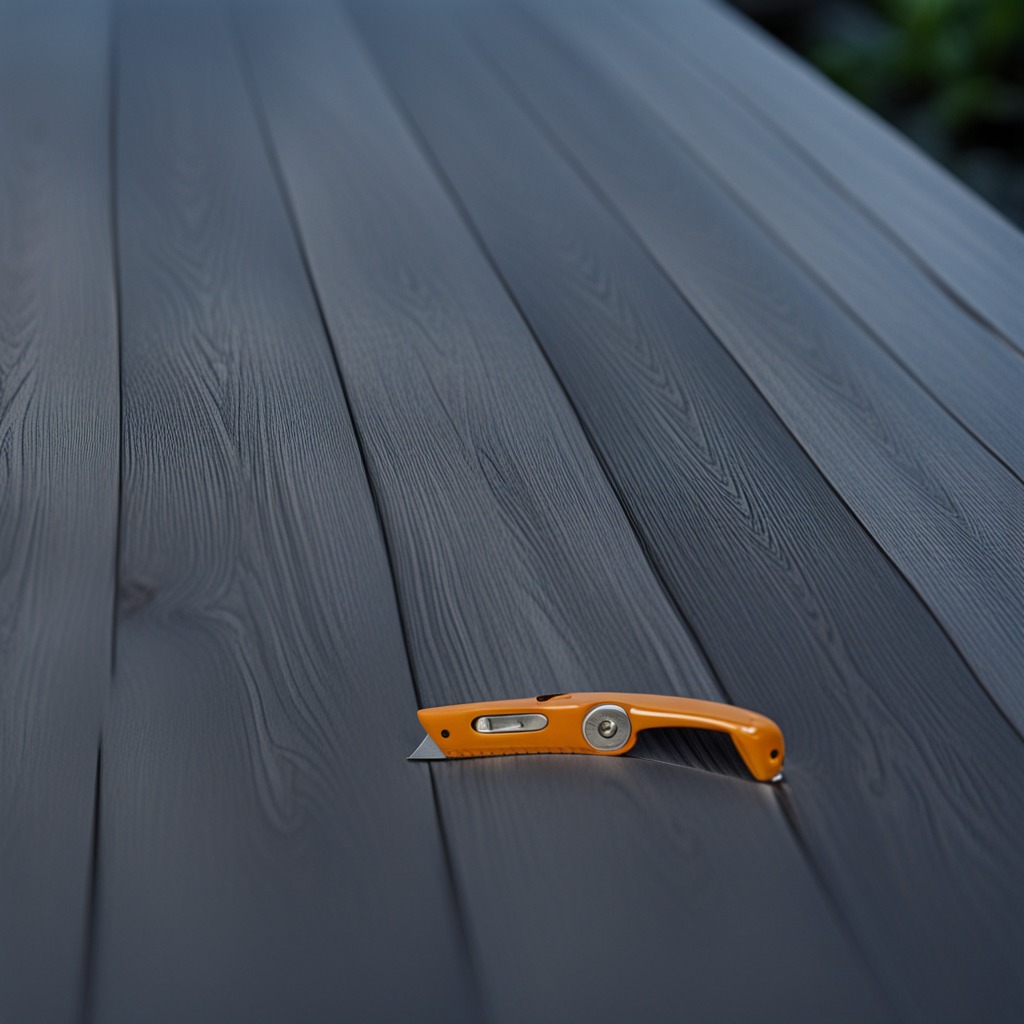
A utility knife is lying on a table in a small garage at twilight.